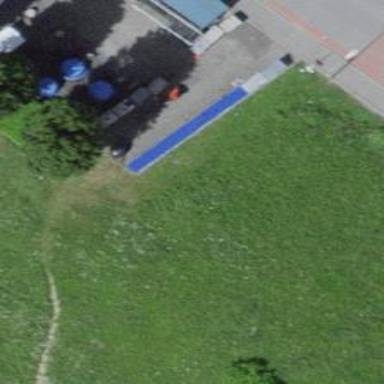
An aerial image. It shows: Recycling container for recycling.